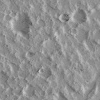
Atmospheric dust classification: not_dusty